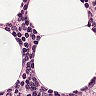
Metastatic tissue present: no